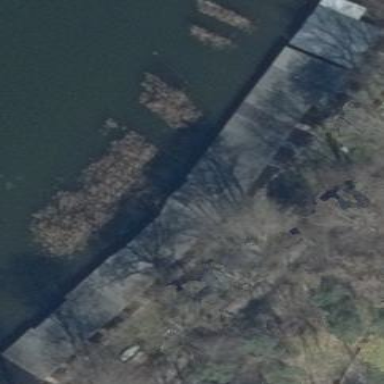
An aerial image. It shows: Boathouse building.